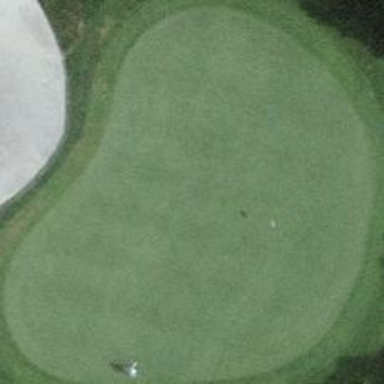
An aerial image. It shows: Picturesque green golfing area with grass land use.